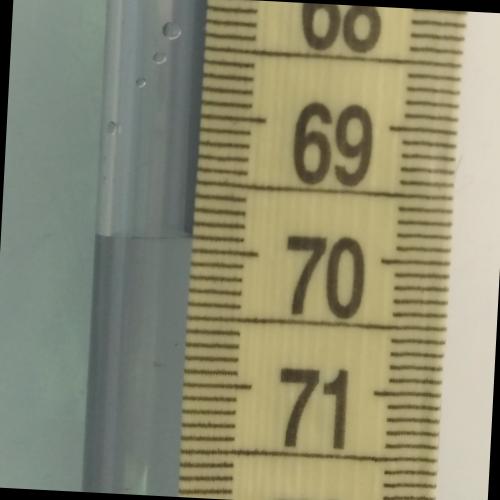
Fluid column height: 69.9 cm